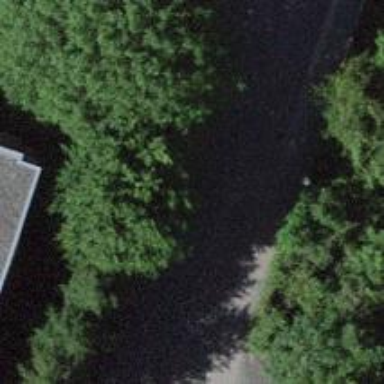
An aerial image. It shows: Residential road with bridge and sidewalks on both sides.